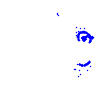
Particle: electron